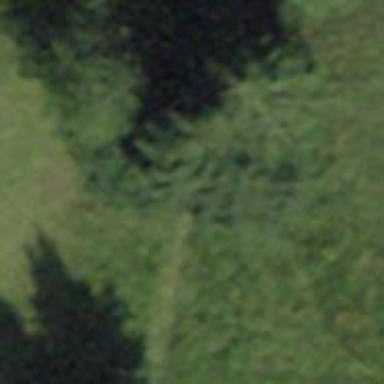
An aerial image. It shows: Row of trees in natural setting.